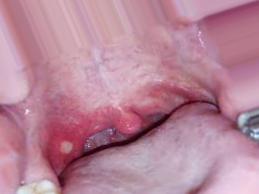
Condition: Mouth Ulcer